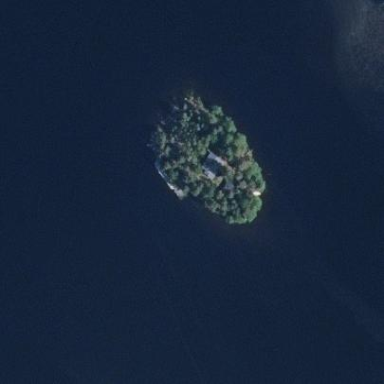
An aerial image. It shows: Islet.